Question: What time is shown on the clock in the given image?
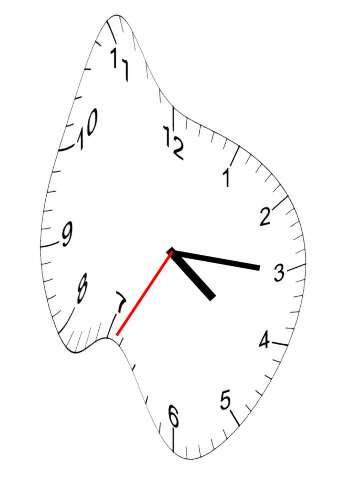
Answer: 04:15:35